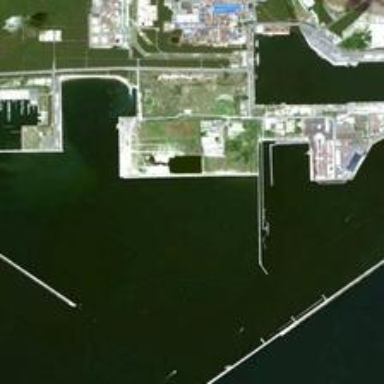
Several small boats are in a large port near many buildings and meadows .